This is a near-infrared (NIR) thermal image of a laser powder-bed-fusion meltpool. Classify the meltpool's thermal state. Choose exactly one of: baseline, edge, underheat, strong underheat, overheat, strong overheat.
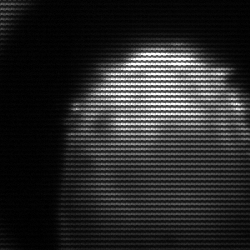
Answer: edge